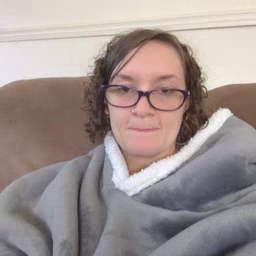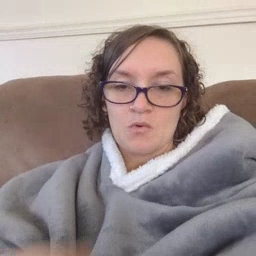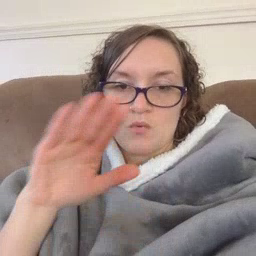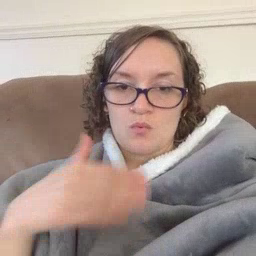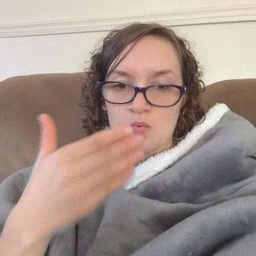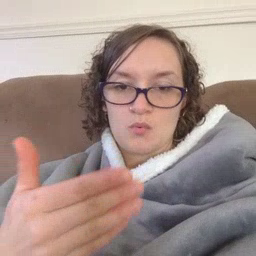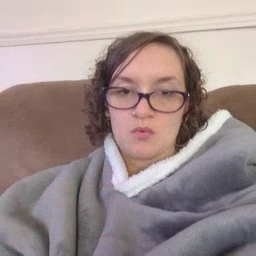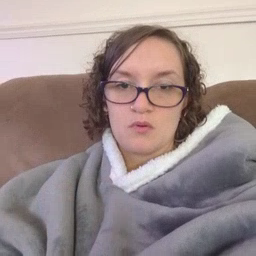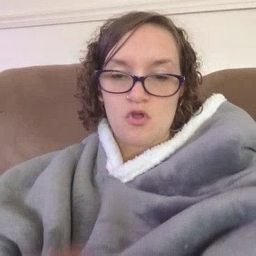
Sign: all